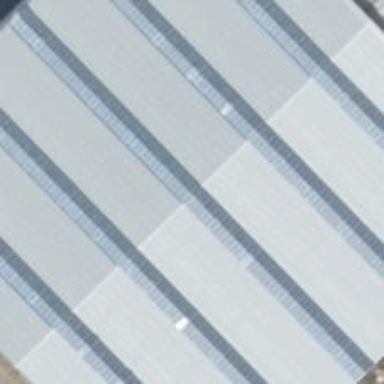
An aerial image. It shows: Hangar located at airport.